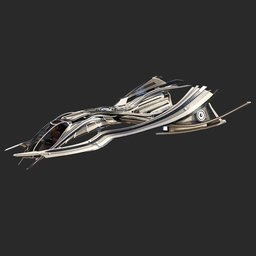
Label: mechanical